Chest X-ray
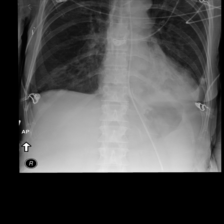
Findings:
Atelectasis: negative
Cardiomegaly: negative
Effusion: negative
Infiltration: negative
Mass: negative
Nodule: negative
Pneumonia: negative
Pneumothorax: negative
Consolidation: negative
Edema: negative
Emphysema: negative
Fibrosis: negative
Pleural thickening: negative
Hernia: negative